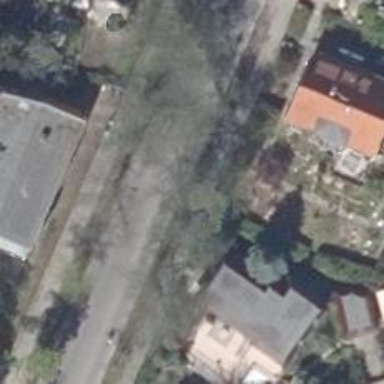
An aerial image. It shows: Avenue lined with broadleaved deciduous trees.